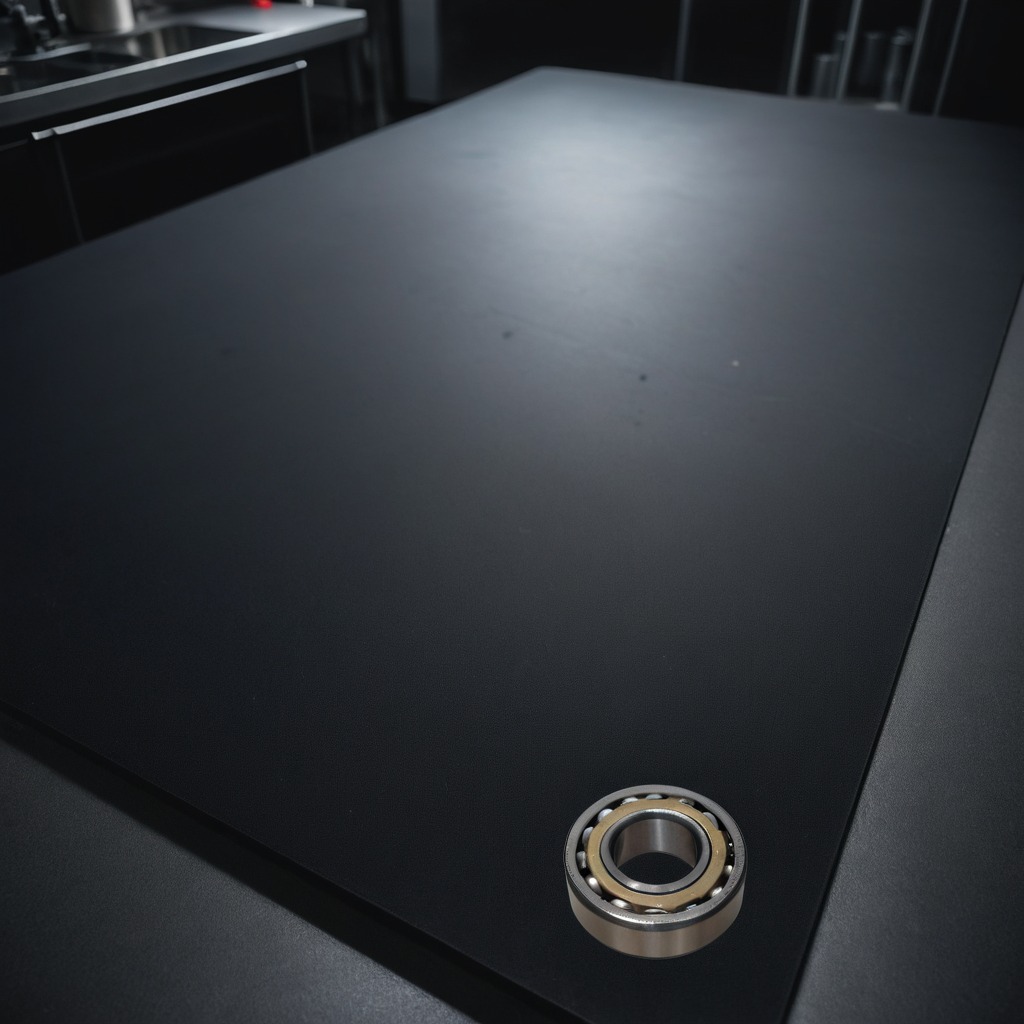
A metal ball bearing is lying on a clean granite tabletop covered with a black rubber mat inside a workshop at night dim ambient light soft shadows worn but beneath the mat.